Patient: sex M, age 60
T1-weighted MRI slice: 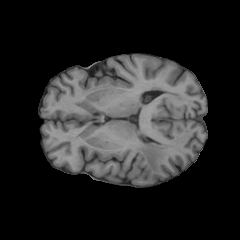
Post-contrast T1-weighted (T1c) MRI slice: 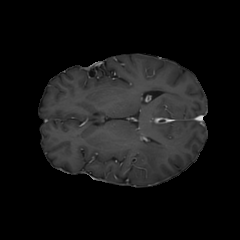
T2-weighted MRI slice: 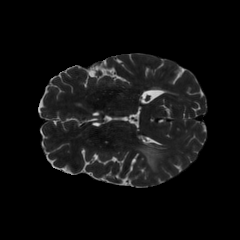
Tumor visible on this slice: yes
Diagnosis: Glioblastoma, IDH-wildtype
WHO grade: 4